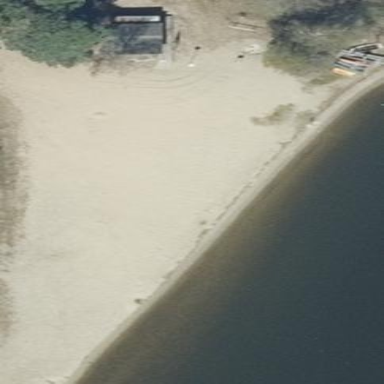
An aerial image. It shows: Beautiful beach with natural surroundings.